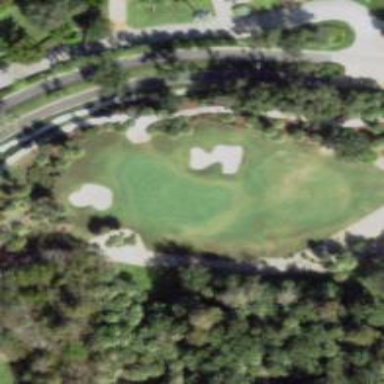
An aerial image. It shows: View of golf hole.